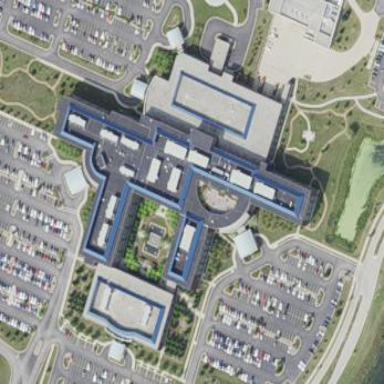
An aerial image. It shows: Healthcare facility identified as hospital.